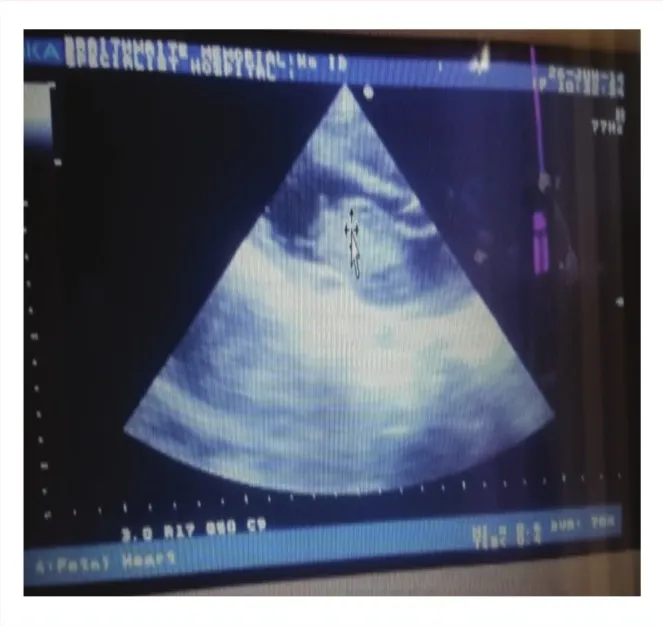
Intra-atrial mass measuring 3.9 x 2.6 cm impinging on the mitral valve, and a dilated left atrium.
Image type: radiology (ultrasound)